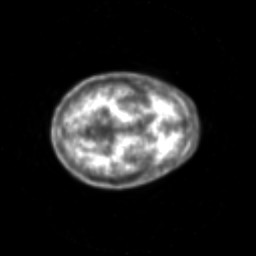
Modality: PET
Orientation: axial
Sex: female
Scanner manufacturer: siemens